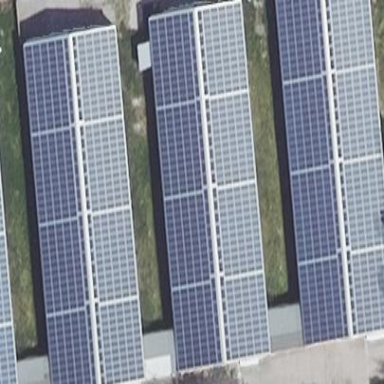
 generating electricity through photovoltaic methods."